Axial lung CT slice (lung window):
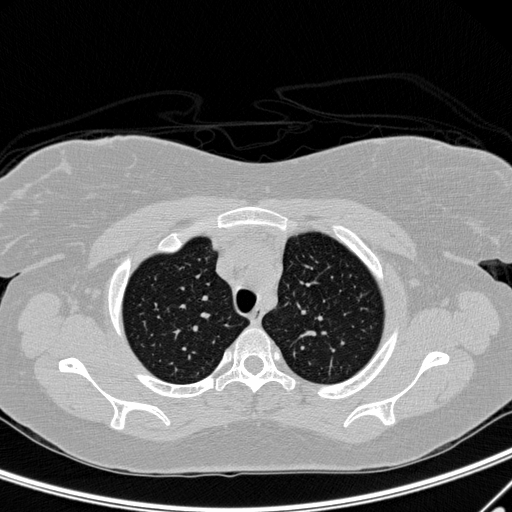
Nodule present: no